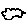
Label: cloud